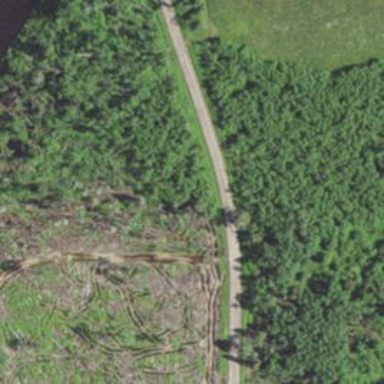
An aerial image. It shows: Unclassified road.